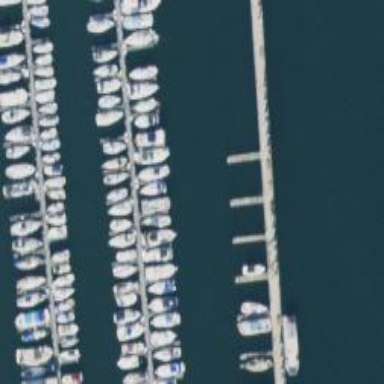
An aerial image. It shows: Breakwater with mooring facilities.